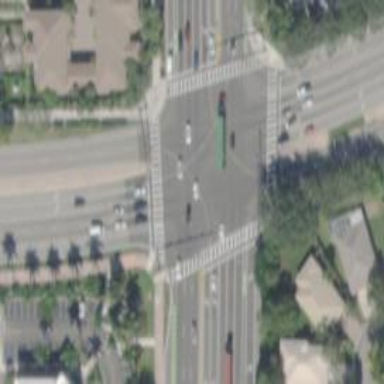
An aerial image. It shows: Uncontrolled crossing on footway.